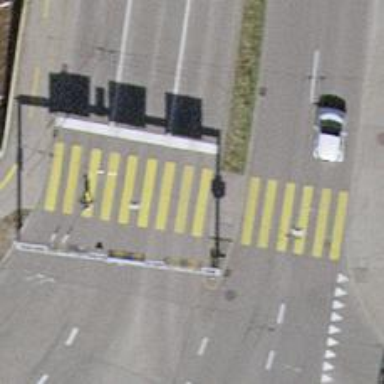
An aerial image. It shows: Crossing with traffic signals and zebra markings on the road. There is pedestrian island at the crossing.